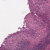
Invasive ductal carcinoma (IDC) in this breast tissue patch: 0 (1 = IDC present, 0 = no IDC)